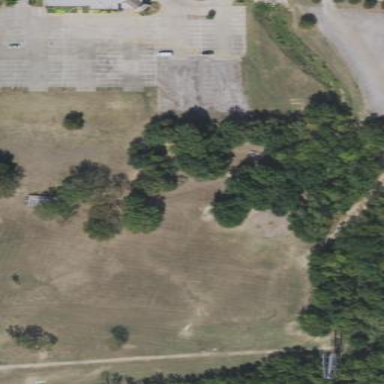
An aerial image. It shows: Disc golf course for leisure activity.